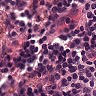
Metastatic tissue present: no